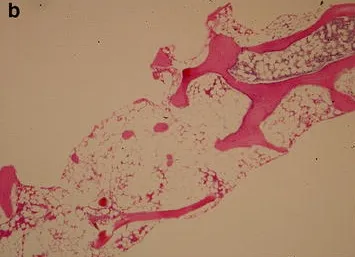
Patient bone marrow a aspirate and b biopsy. B; Biopsy reveals a hypocellular marrow with global trilineage hypoplasia.
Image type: pathology (h&e)